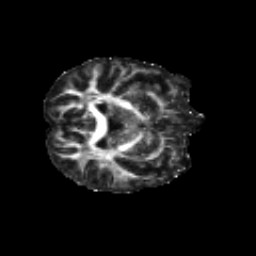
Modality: FA
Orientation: axial
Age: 23
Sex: female
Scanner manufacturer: siemens
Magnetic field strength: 3 T
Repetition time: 8.8 s
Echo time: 0.085 s